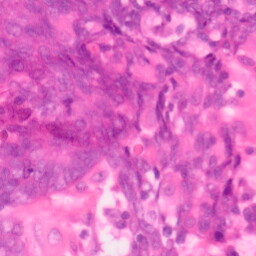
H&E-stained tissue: Colon